Field crop: tomato
Growth stage: 1
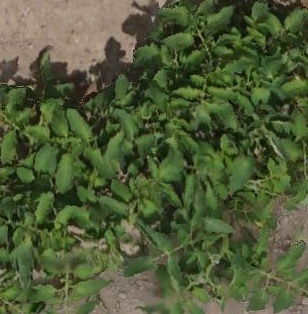
Species: tomato